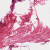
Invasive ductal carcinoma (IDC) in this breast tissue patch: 0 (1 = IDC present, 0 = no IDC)